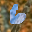
Label: 6